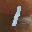
Label: 1